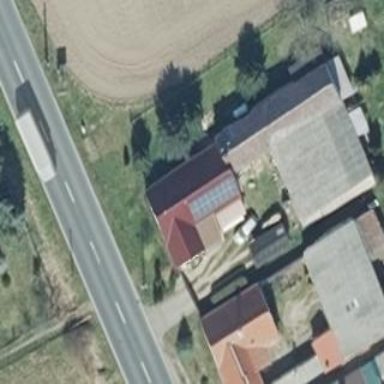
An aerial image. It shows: Detached building with white exterior. It has red tiled roof with particular shape.